Aerial crown-view tile of a tropical tree (Barro Colorado Island, Panama), acquired 20241216:
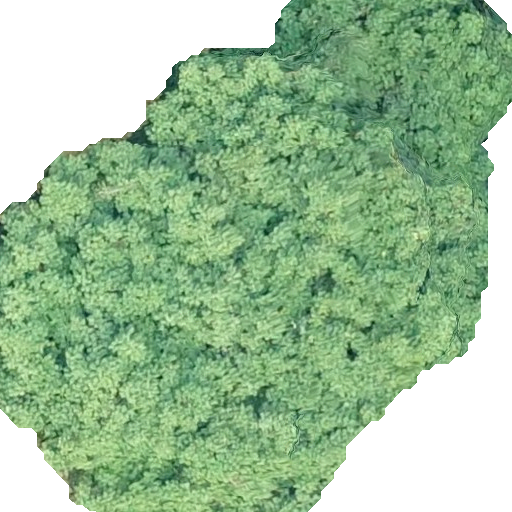
Species: Tachigali panamensis
GBIF accepted scientific name: Tachigali panamensis
Crown area: 298.84 m²